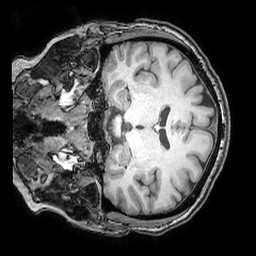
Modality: T1w
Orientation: coronal
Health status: ill
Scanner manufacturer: philips
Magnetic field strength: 3 T
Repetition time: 0.007 s
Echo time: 0.0035 s